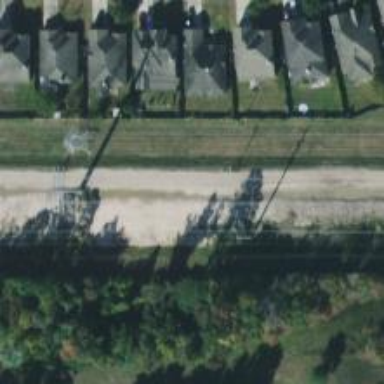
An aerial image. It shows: Power pole.